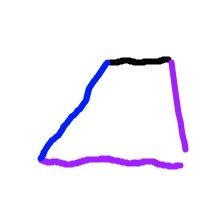
Shape: trapezoid